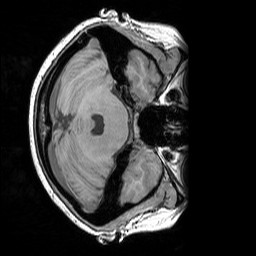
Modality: T1w
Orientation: axial
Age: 21
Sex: female
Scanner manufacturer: siemens
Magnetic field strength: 3 T
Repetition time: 1.83 s
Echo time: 0.00303 s